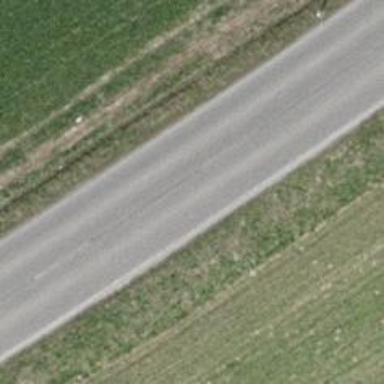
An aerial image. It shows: Secondary road with asphalt surface.